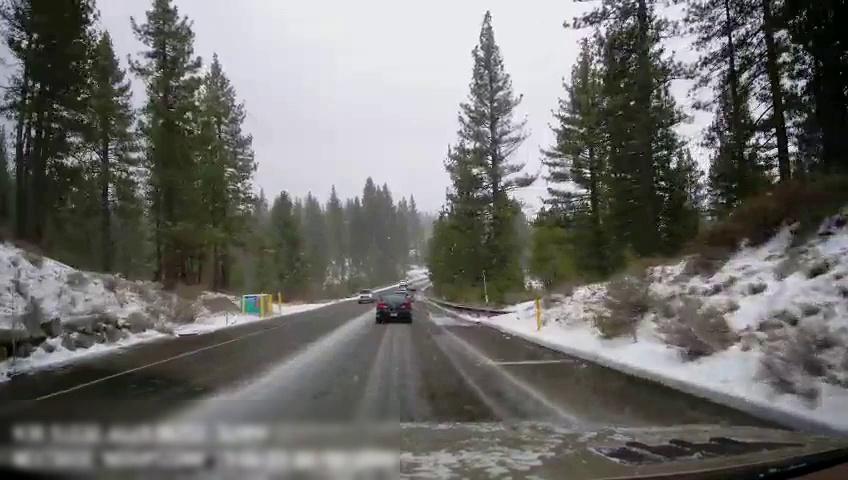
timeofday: Day
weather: Snowy
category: Drivable Space
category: Vehicles | SUV
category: Vehicles | Car
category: Lanes | Opposite Lane
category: Lanes | Current Lane